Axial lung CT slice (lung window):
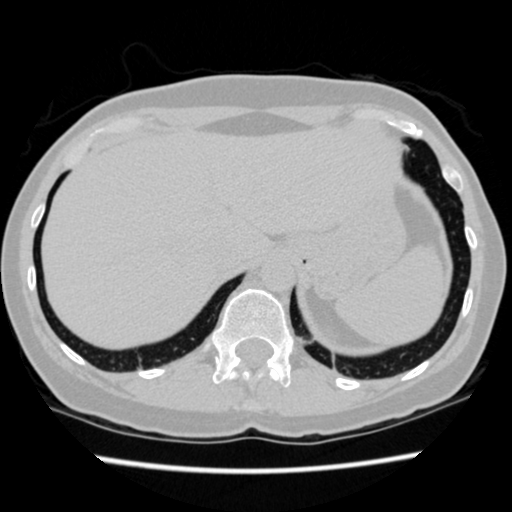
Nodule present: no